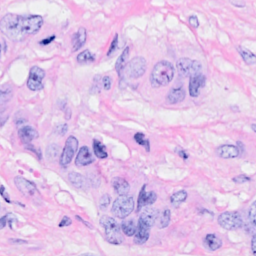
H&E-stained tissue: Breast